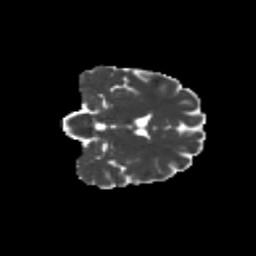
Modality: MD
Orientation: coronal
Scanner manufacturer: siemens
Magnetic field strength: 3 T
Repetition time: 9.2 s
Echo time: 0.084 s